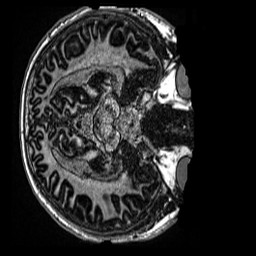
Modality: MP2RAGE
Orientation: axial
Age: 13
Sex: male
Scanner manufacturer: siemens
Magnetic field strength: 3 T
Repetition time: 4 s
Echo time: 0.00299 s